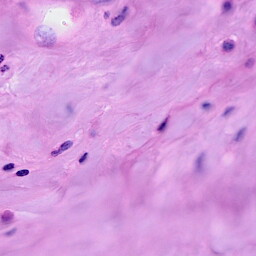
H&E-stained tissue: Breast